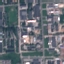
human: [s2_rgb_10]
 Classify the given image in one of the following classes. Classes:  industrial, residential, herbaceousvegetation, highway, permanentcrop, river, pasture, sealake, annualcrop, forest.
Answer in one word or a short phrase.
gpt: Industrial